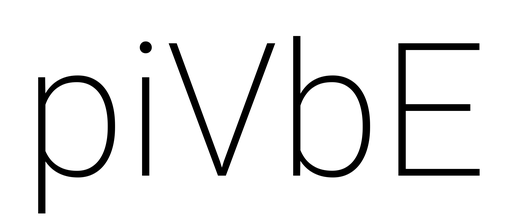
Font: Roboto_ExtraLight